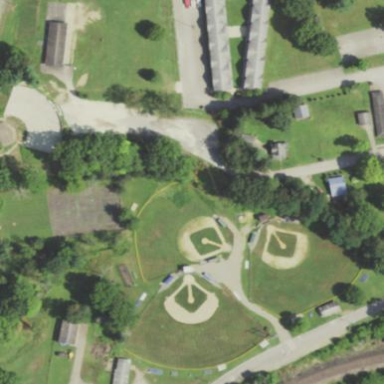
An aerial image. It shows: Baseball pitch for leisure and sports activities.